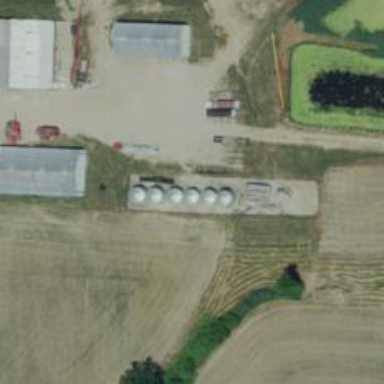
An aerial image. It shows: Silo.